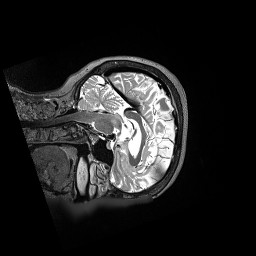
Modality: T2w
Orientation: sagittal
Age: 68
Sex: female